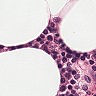
Metastatic tissue present: no